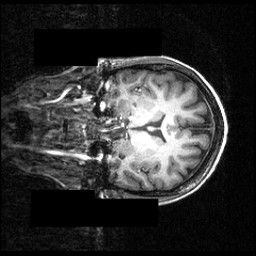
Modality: T1w
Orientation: coronal
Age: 24
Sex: female
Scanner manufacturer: siemens
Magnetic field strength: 3.951 T
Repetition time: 1.5 s
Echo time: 0.00335 s